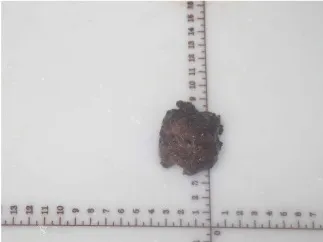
Gross and microscopic pathology of resected specimens. Gross pathology.
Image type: medical_photograph (other_medical_photograph)